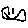
Label: smiley face